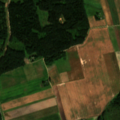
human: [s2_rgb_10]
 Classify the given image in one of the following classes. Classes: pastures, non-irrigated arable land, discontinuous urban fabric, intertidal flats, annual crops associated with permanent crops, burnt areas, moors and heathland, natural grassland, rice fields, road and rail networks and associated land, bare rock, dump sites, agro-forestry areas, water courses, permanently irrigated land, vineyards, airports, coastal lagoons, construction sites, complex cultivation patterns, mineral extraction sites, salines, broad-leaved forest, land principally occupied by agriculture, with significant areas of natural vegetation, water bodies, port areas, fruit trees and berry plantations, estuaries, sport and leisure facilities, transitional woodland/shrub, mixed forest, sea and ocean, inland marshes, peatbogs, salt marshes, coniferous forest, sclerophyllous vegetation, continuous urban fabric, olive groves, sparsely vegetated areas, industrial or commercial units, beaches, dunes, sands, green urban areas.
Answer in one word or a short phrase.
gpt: non-irrigated arable land, coniferous forest, mixed forest, transitional woodland/shrub